Aerial crown-view tile of a tropical tree (Barro Colorado Island, Panama), acquired 20240918:
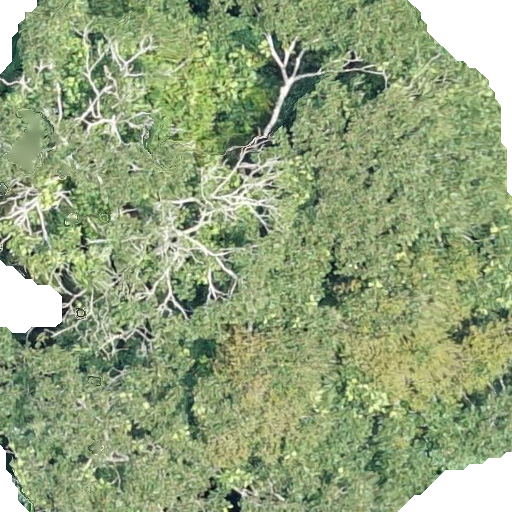
Species: Dipteryx oleifera
GBIF accepted scientific name: Dipteryx oleifera
Crown area: 482.376 m²